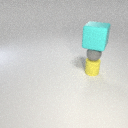
small gray rubber sphere below large cyan rubber cube